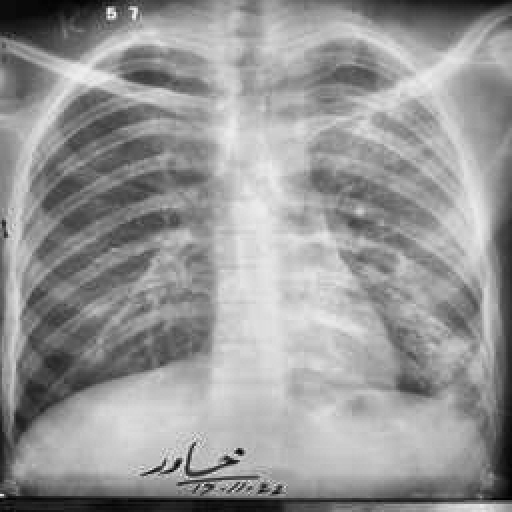
Finding: TUBERCULOSIS